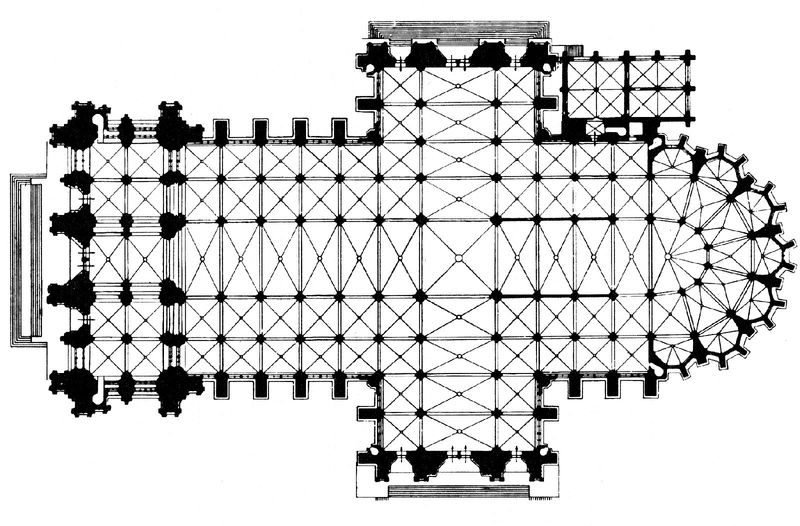
Titel: Kölner Dom St. Peter und Maria
Standort: Köln, Dom (EU - D - NRW)
Schlagwörter: fenster, pfeiler, skizze, säulen, zeichnung, architektur, kirche, rund, schiff, türen, linien, treppe, treppen, stufen, striche, rechtecke, eingang, kreuz, schwarzweiß, altar, hauptschiff, kathedrale, kreuzrippen, gotisch, apsis, plan, quadrat, grundriss, statik, vorhalle, seitenschiffe, kreuzförmig, nebenschiff, k